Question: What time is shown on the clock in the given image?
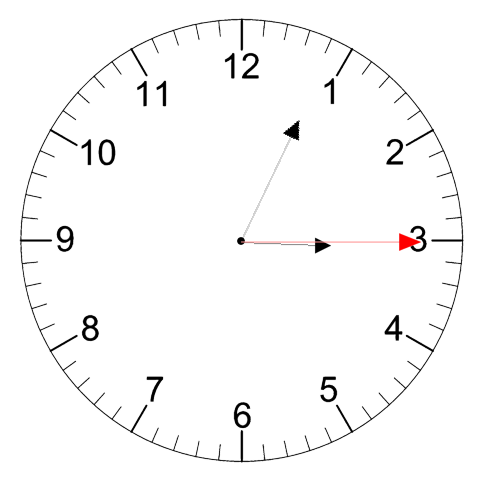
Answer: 03:04:15